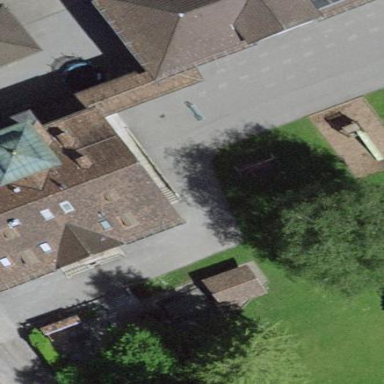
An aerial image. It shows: Kindergarten building.